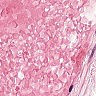
Metastatic tissue present: no